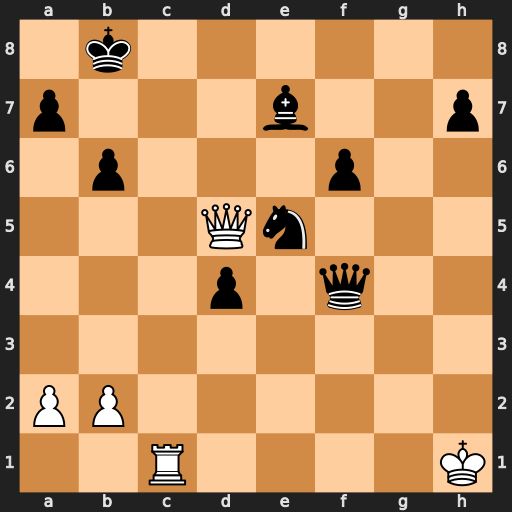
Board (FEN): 1k6/p3b2p/1p3p2/3Qn3/3p1q2/8/PP6/2R4K
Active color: w
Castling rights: -
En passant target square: -
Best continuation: Qg8+ Bf8 Qxf8+ Kb7 Qc8#